Question: I have here Table of Schedule then I want to select this table into a row with this result
'''
Code Days
CS1 MT AS Monday and Tuesday
CS2 WTH AS Wednesday and Tuesday
ENG1 MWF AS Monday, Wednesday and Friday
ENG1 SAT1 AS Saturday 1
'''
I have tried this on LINQ query then my result was this

using LINQ
'''
from a in Schedules
select new
{
a.ScheduleID,
a.ScCode,
Days = a.Mon == 1 ? "M" : a.Tue == 1 ? "T" : a.Wed == 1 ? "W" : a.Thu == 1 ? "TH" : a.Fri == 1 ? "F" : a.Sat == 1 ? "SAT" : a.Sun == 1 ? "SUN" : "NO SCHEDULE"
}
'''
which didn't give my expected result.
Does anyone have an idea about this? Iv'e prepared the materials here <URL>
Thanks.
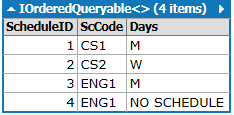
Answer: While I agree in part with @shoe in that the design is most likely the largest part of the problem, I also believe in meeting people where they are and helping them as they are. With that being said, here is your answer:
'''
from a in Schedules
select new
{
a.ScheduleID,
a.ScCode,
Days = GetDays(a)
};
'''
What you are looking for lies within the following method:
'''
private string GetDays(Schedule schedule)
{
var stringBuilder = new StringBuilder();
if (schedule.Mon == 1)
{
stringBuilder.Append("M");
}
if (schedule.Tue == 1)
{
stringBuilder.Append("T");
}
if (schedule.Wed == 1)
{
stringBuilder.Append("W");
}
if (schedule.Thu == 1)
{
stringBuilder.Append("TH");
}
if (schedule.Fri == 1)
{
stringBuilder.Append("F");
}
if (schedule.Sat == 1)
{
stringBuilder.Append("SAT");
}
if (schedule.Sun == 1)
{
stringBuilder.Append("SUN");
}
if (schedule.Mon1 == 1)
{
stringBuilder.Append("M1");
}
if (schedule.Tue1 == 1)
{
stringBuilder.Append("T1");
}
if (schedule.Wed1 == 1)
{
stringBuilder.Append("W1");
}
if (schedule.Thu1 == 1)
{
stringBuilder.Append("TH1");
}
if (schedule.Fri1 == 1)
{
stringBuilder.Append("F1");
}
if (schedule.Sat1 == 1)
{
stringBuilder.Append("SAT1");
}
if (schedule.Sun1 == 1)
{
stringBuilder.Append("SUN1");
}
if (stringBuilder.Length == 0)
{
stringBuilder.Append("NO SCHEDULE");
}
return stringBuilder.ToString();
}
'''